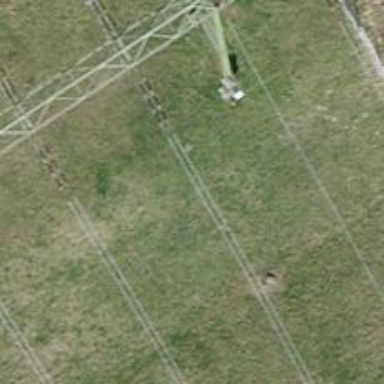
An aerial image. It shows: Power line is depicted.